Field crop: maize
Growth stage: 2
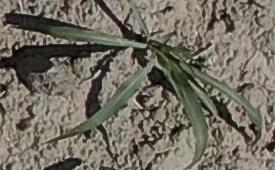
Species: sorghum